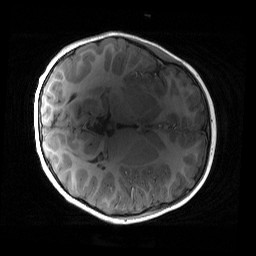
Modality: T1w
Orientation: axial
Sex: male
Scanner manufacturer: siemens
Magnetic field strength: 3 T
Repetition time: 1.9 s
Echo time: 0.00243 s